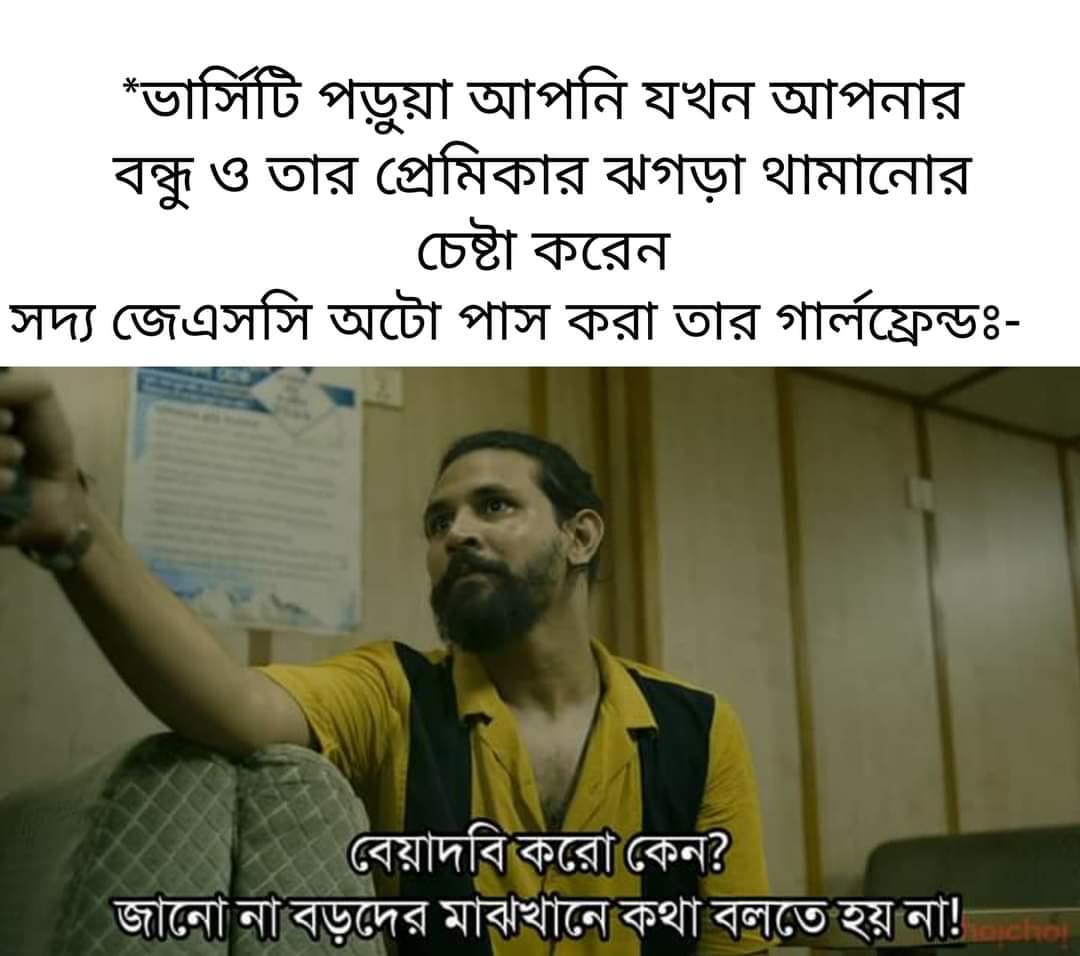
Caption: *ভার্সিটি পড়ুয়া আপনি যখন আপনার বন্ধু ও তার প্রেমিকার ঝগড়া থামানোর চেষ্টা করেন    সদ্য জেএসসি অটো পাস করা তার গালফ্রেন্ডঃ     বেয়াদবি করো কেন?  জানো না বড়দের মাঝখানে কথা বলতে হয় না !
Label: non-hate